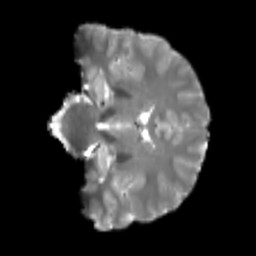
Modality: T2w
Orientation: coronal
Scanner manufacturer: siemens
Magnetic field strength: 3 T
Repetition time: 4 s
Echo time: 0.0594 s